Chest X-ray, AP view. Patient: 54 years old, sex M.
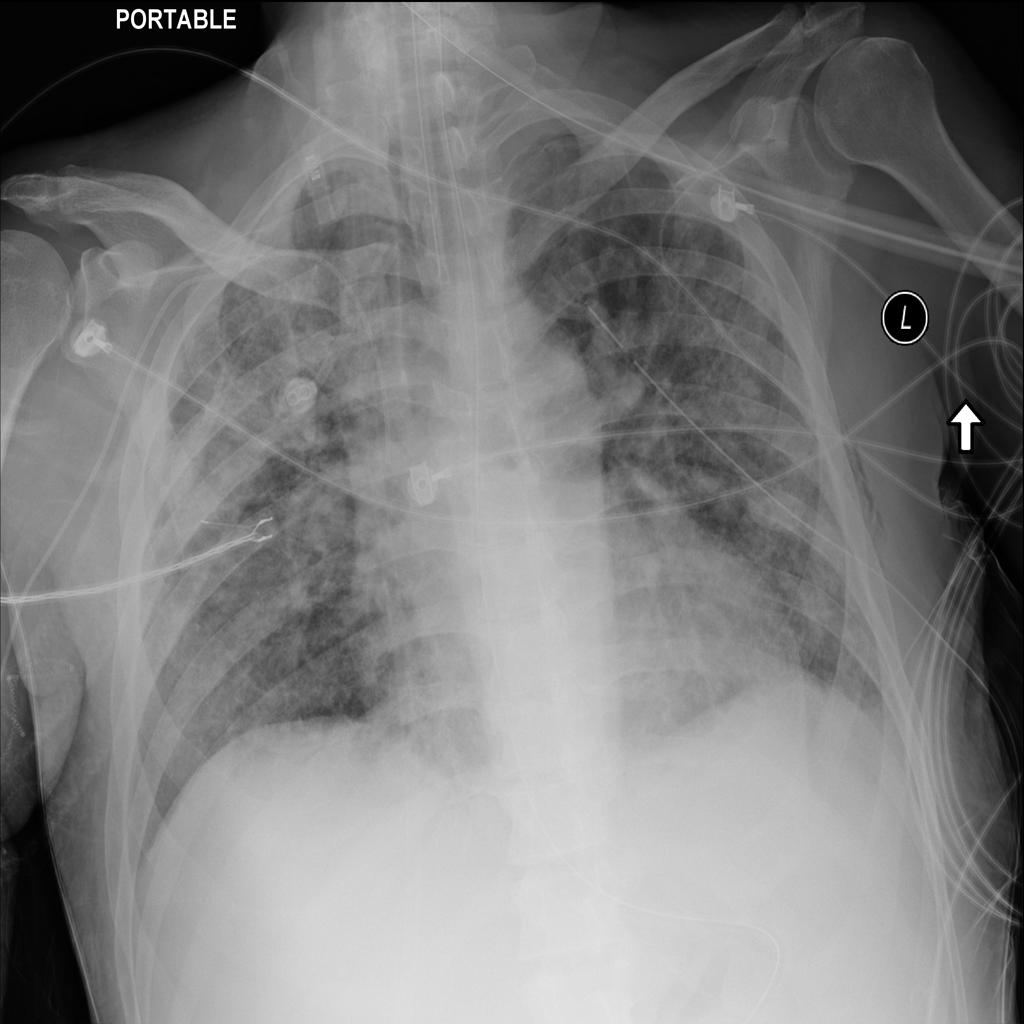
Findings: No Finding